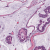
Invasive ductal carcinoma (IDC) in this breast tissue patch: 1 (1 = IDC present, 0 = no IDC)